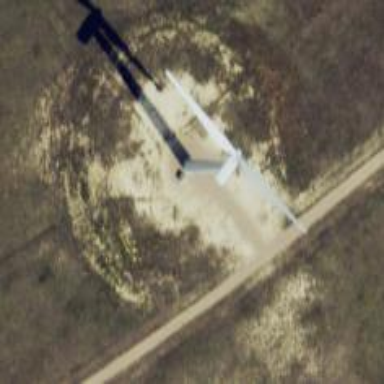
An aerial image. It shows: Wind turbine power generator.